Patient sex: M
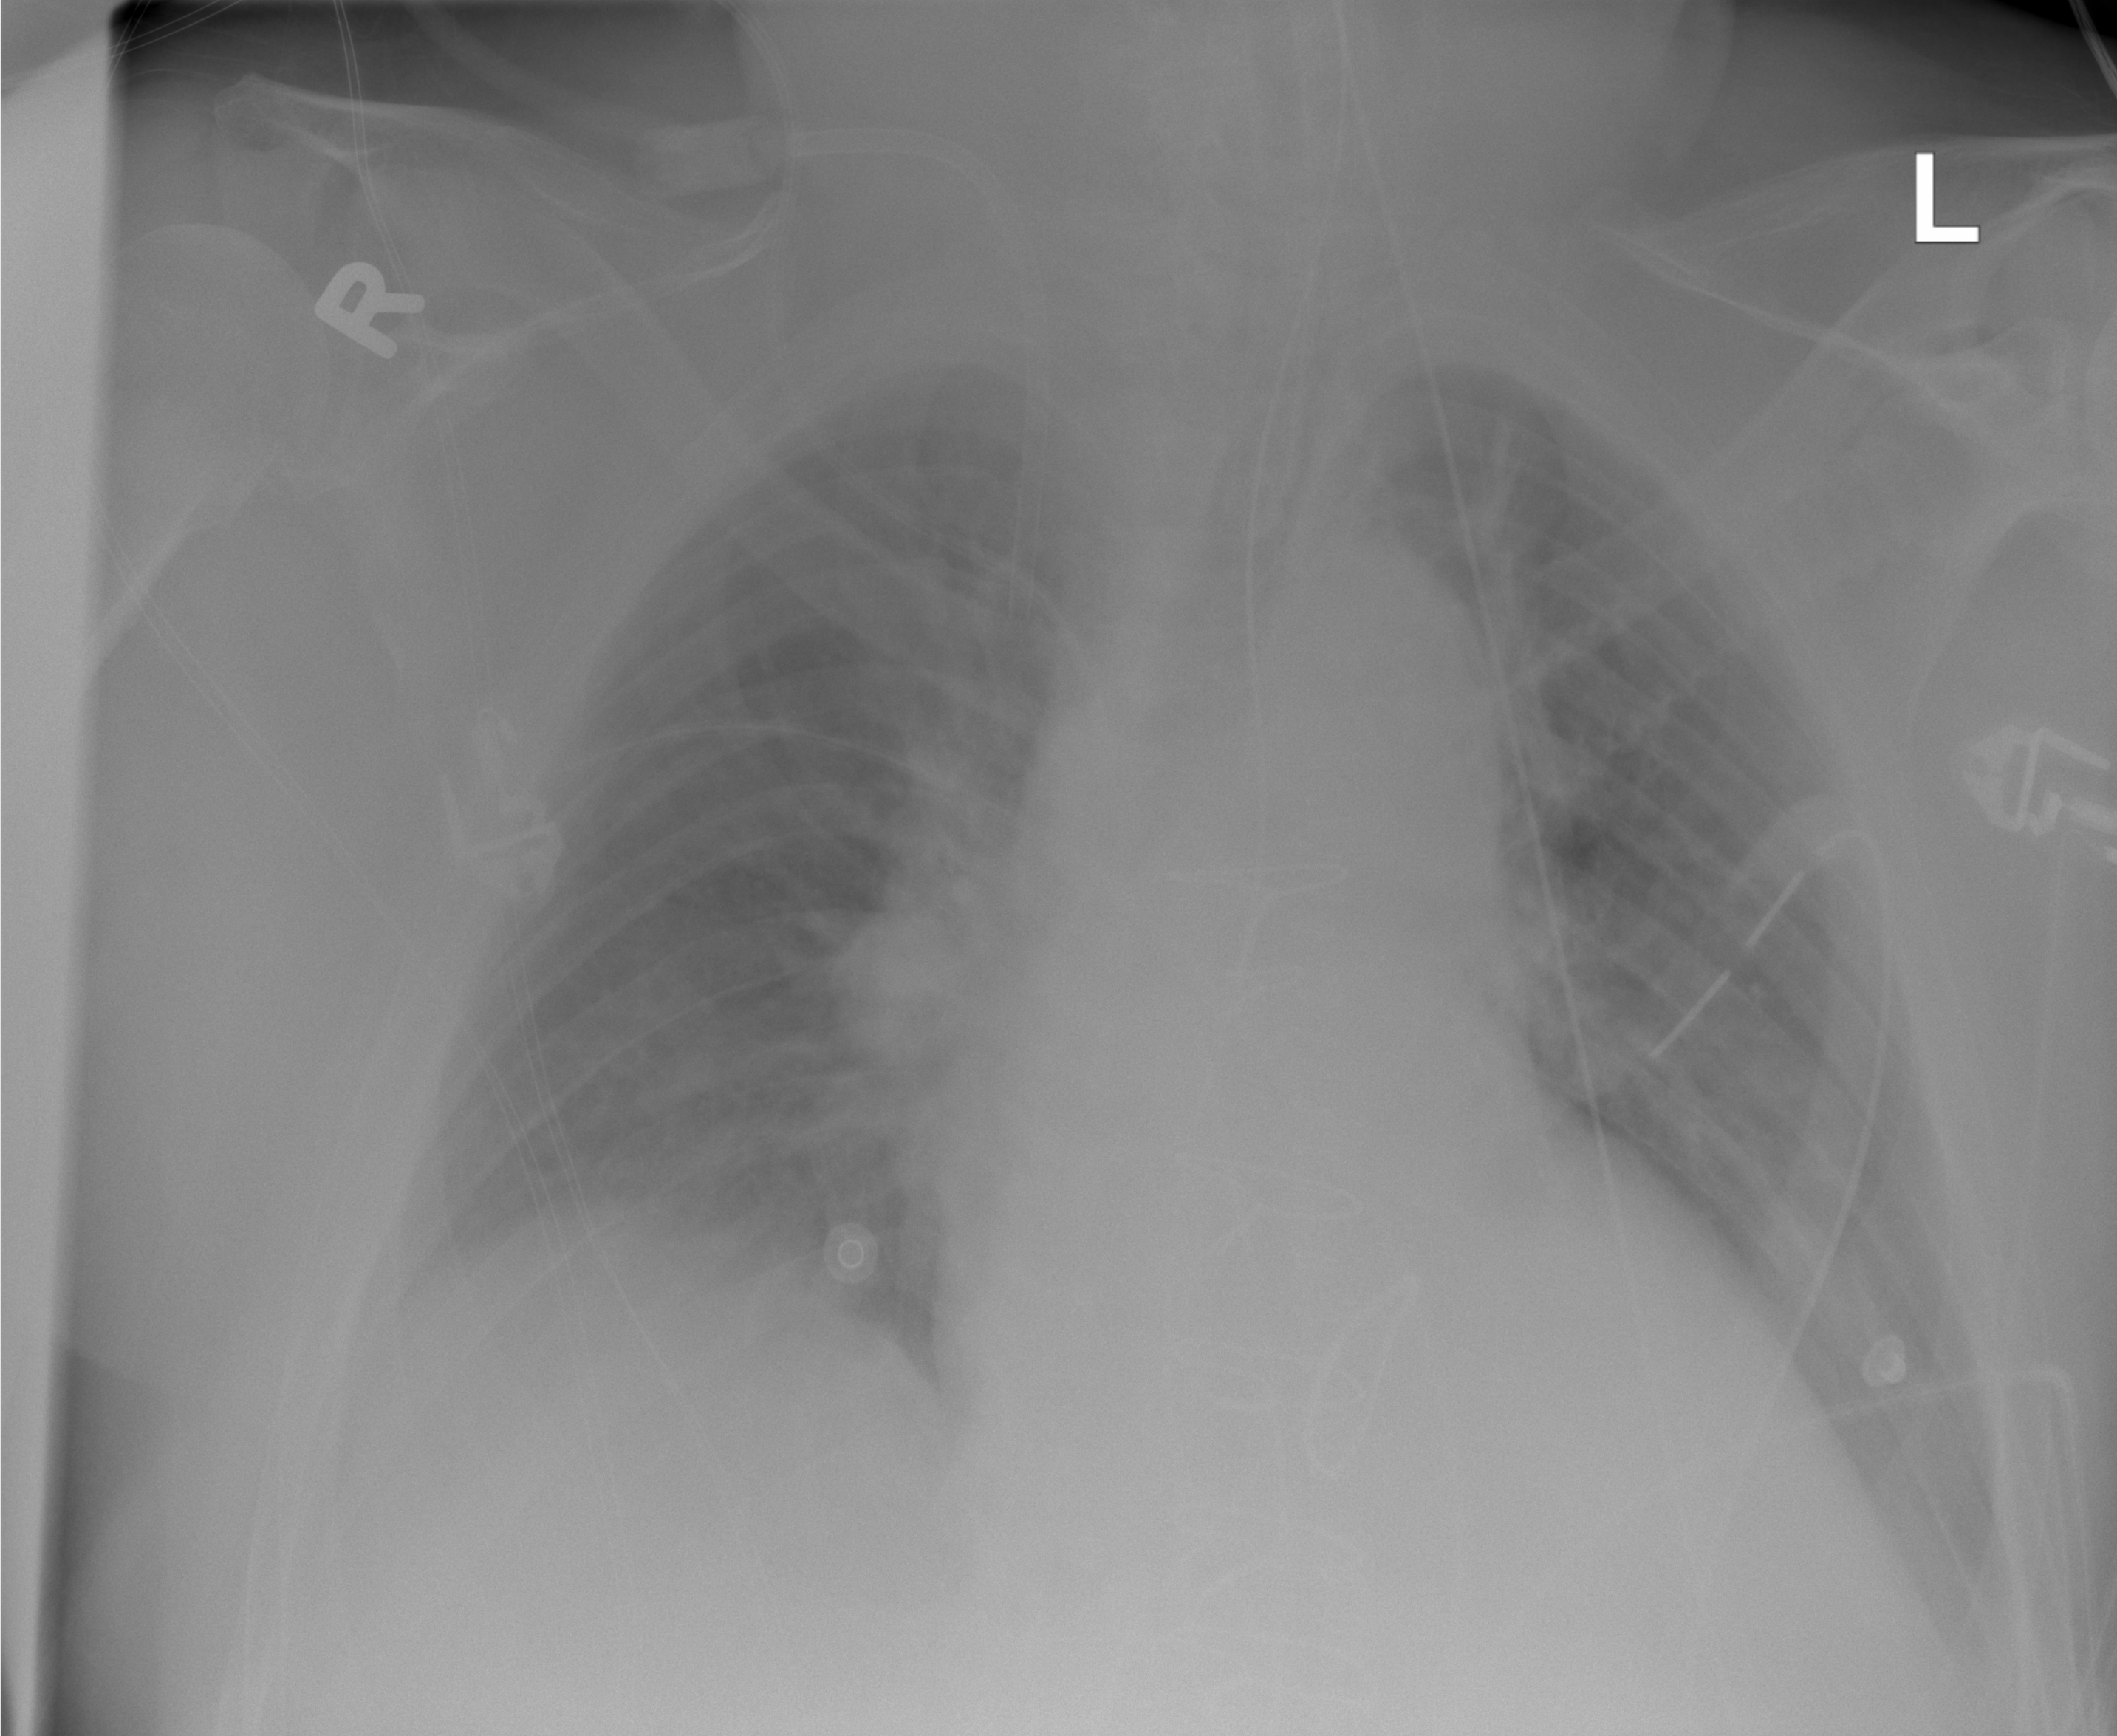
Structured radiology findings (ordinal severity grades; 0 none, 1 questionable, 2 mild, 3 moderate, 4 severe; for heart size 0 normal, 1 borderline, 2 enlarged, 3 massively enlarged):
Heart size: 0
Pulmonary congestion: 2
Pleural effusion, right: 0
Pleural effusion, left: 0
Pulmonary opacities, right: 0
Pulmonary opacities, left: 0
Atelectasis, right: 0
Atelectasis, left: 0